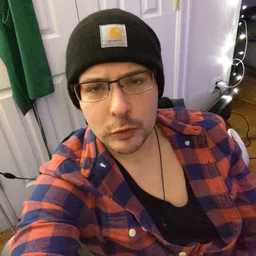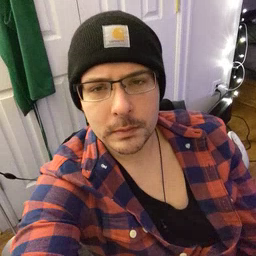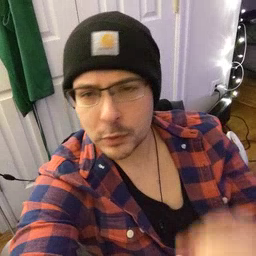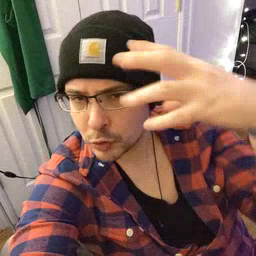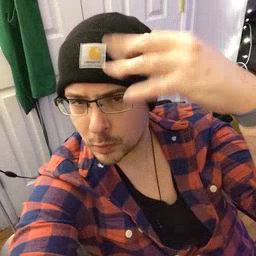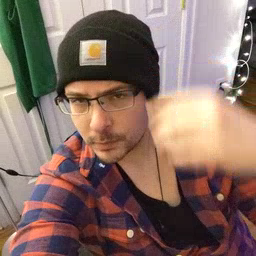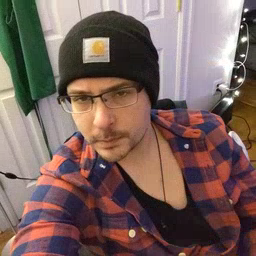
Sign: shower